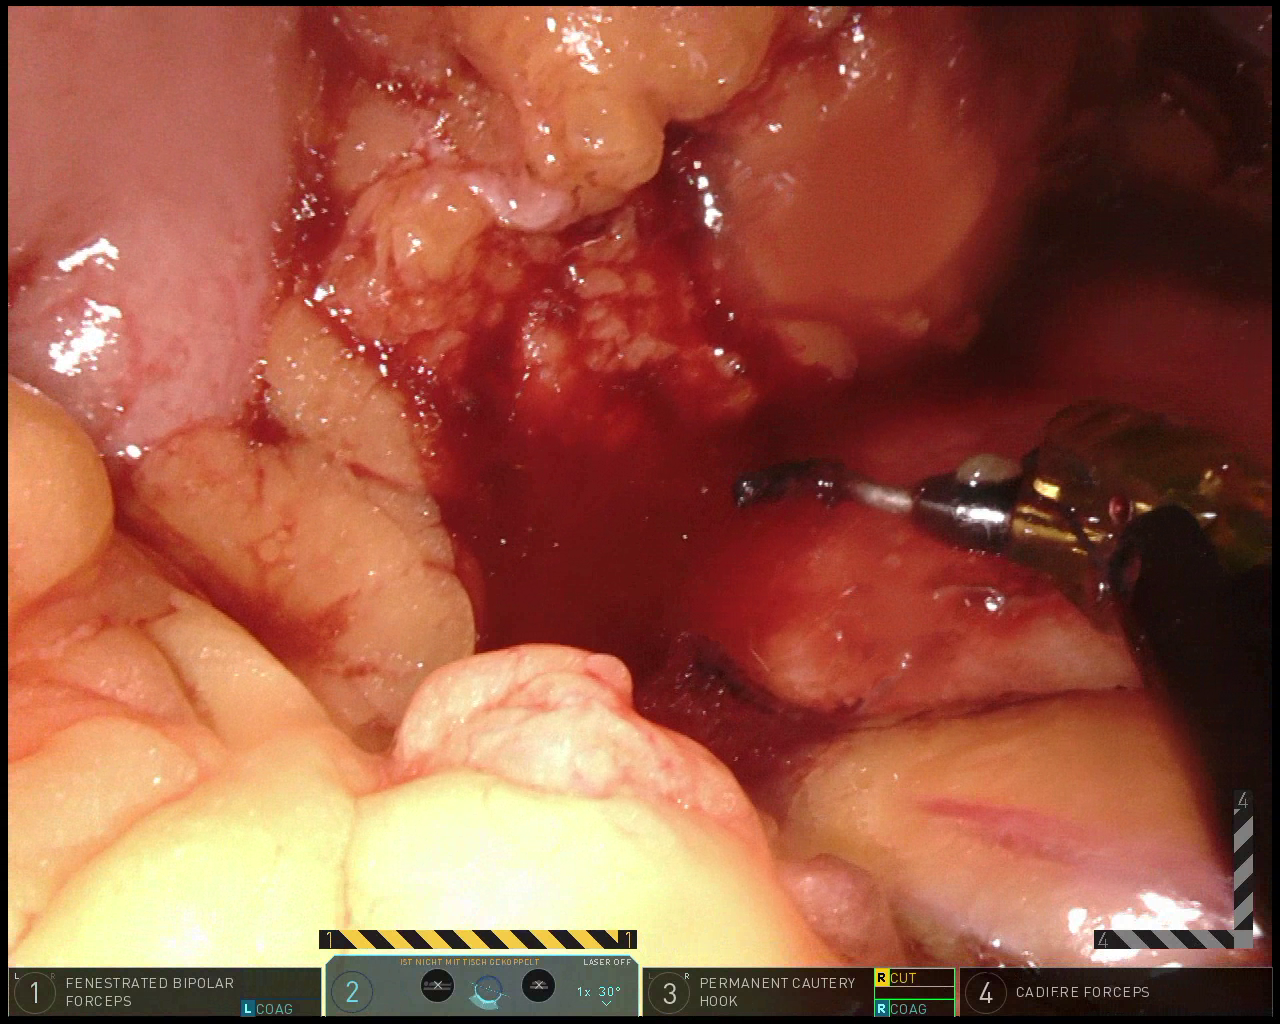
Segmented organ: stomach
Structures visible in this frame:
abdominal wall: no
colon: no
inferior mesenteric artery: no
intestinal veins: no
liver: no
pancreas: no
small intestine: no
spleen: no
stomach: yes
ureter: no
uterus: no
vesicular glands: no